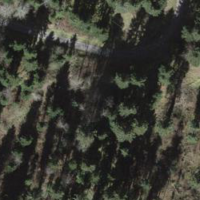
EUNIS habitat code: 43
Species observed at this site:
Equisetum arvense